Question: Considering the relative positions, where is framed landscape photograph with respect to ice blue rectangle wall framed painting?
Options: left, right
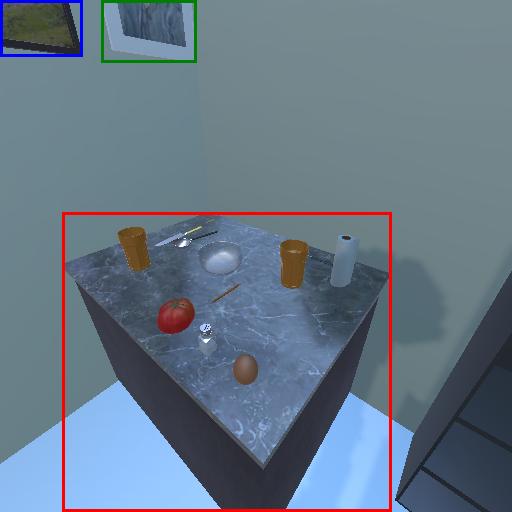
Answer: left